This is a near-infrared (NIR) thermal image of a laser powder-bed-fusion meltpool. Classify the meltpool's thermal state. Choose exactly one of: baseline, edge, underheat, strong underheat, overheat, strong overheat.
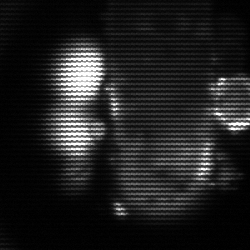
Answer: strong underheat